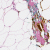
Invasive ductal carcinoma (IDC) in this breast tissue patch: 0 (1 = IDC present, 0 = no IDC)